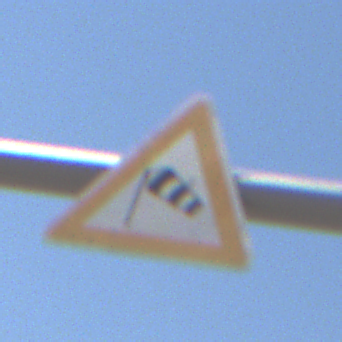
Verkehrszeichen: SeitenwindVonLinks
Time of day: Midday
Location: Outdoor (RoadRail)
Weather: Clear
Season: Summer
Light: Natural